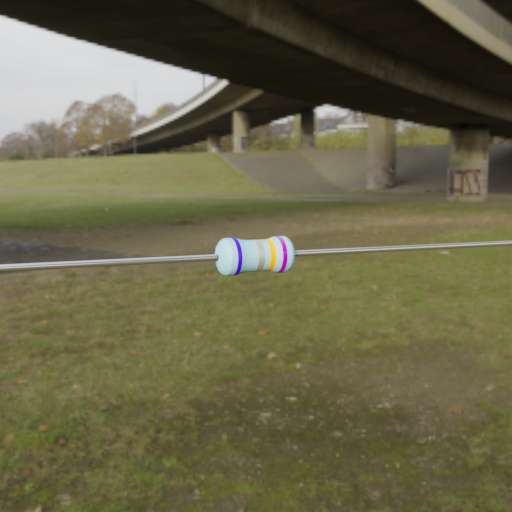
Resistor colour bands (in order): blue, silver, orange, violet